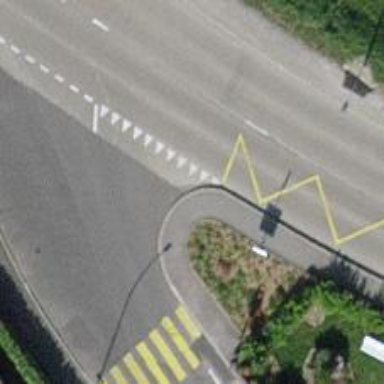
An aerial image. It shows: Asphalt sidewalk along the footway.